Question:
I have a text '$170.00' and I want to apply this text to TextView as shown in image.
How could be it possible.?? Any suggestion would be appreciated.
Thanks in advance.
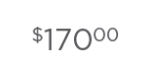
Answer: 1) Create a 'SpannableString' from your original text
'''
SpannableString string = new SpannableString(originalText)
'''
2) Set a 'SuperscriptSpan' and a 'RelativeSizeSpan' for the '$' symbol
'''
string.setSpan(new SuperscriptSpan(), 0, 1, Spannable.SPAN_INCLUSIVE_EXCLUSIVE);
string.setSpan(new RelativeSizeSpan((0.5f), 0, 1, Spannable.SPAN_INCLUSIVE_EXCLUSIVE);
'''
3) Leave the integer part alone.
4) Get the index for the decimal part and apply a 'SuperscriptSpan' and a 'RelativeSizeSpan' to it.
'''
string.setSpan(new SuperscriptSpan(), originalText.lenght - 2, originalText.lenght - 1, Spannable.SPAN_INCLUSIVE_INCLUSIVE);
string.setSpan(new RelativeSizeSpan((0.5f), originalText.lenght - 2, originalText.lenght - 1, Spannable.SPAN_INCLUSIVE_INCLUSIVE);
'''
5) Apply the 'SpannableString' to the 'TextView'
'''
textView.setText(string);
'''